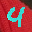
Label: 4